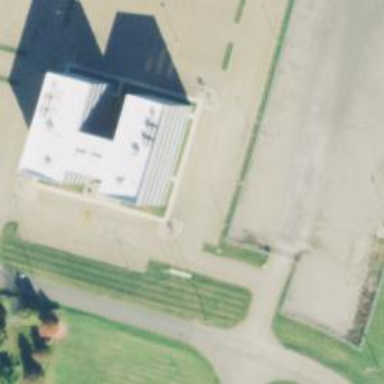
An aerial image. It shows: Commercial building.